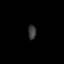
Tissue: lung
Cell type: Fibroblasts
Senescence score: 0.5831
Nuclear area (px): 115
Mean DAPI intensity: 56.357